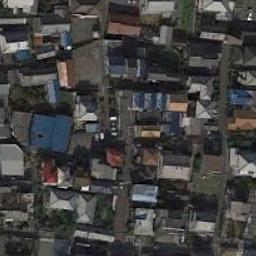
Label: dense_residential